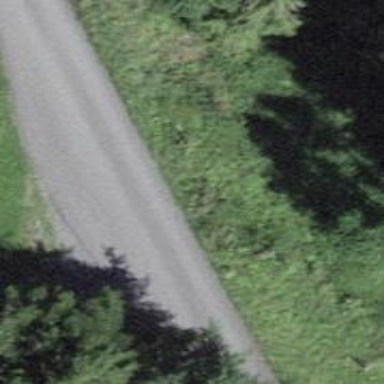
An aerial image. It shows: Passing place on the road.